Current action and preconditions to check: path_clear

Your task: For each precondition in the list above, predict whether it will hold at this action.

Consider the current scene as observed from the mobile robot's camera, and analyze the predicted future states of all dynamic agents (e.g., people, animals, vehicles, or any moving entities) within the NEXT SECOND.

IMPORTANT: Only answer "very likely" if you are absolutely certain—based on strong, clear evidence—that a dynamic agent will violate the precondition in the predicted future state. Do NOT answer "very likely" for unlikely, ambiguous, or low-probability risks.

Ask yourself for each precondition: Is there a high probability, with clear and convincing evidence, that the predicted future states of any dynamic agent will interfere with the predicted future state of the currently executing action within the NEXT SECOND, causing that precondition to fail?

Assess the risk level based on these predictions. Use "likely" or "very likely" if motions create a clear risk of interference.

Use "neutral" or "improbable" if agents are nearby but their predicted paths are clearly diverging or non-conflicting.

Failure Risk Categories: "very improbable", "improbable", "neutral", "likely", "very likely"

Answer Format: Output ONLY the probability_of_failure value from these categories: "very improbable", "improbable", "neutral", "likely", "very likely"

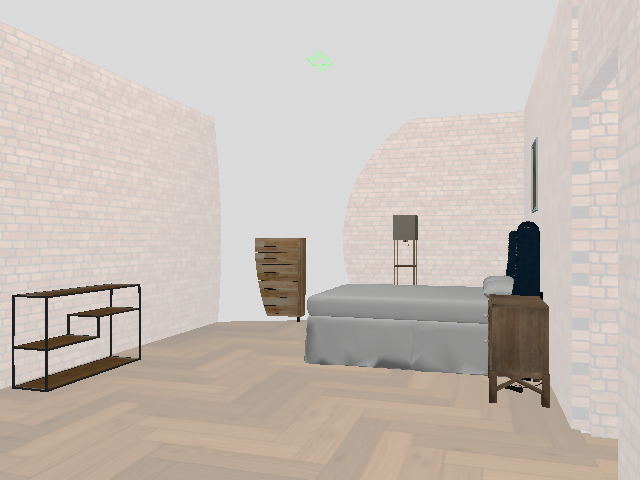

Answer: very improbable